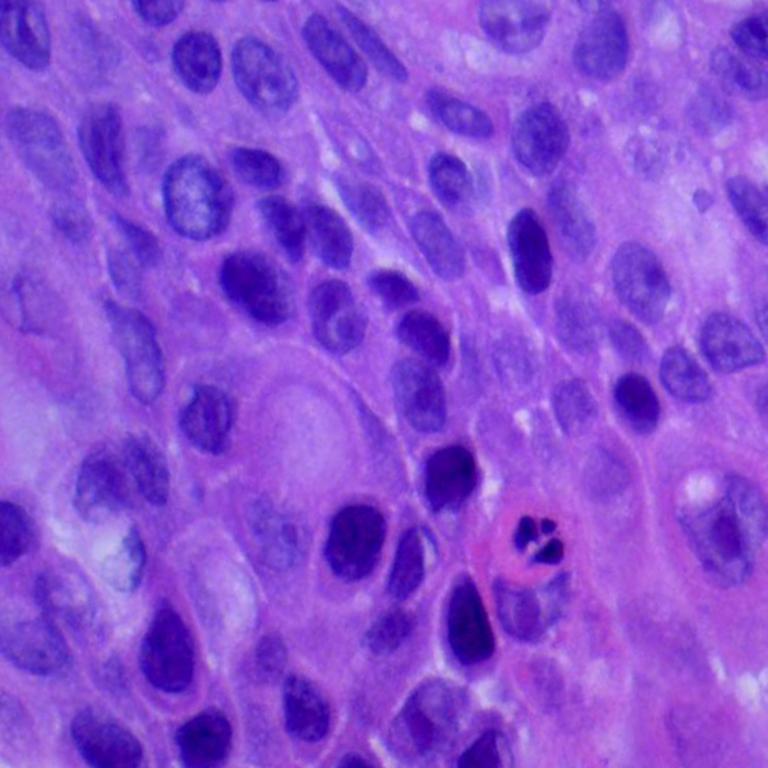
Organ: lung
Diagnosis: squamous carcinomas